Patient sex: F
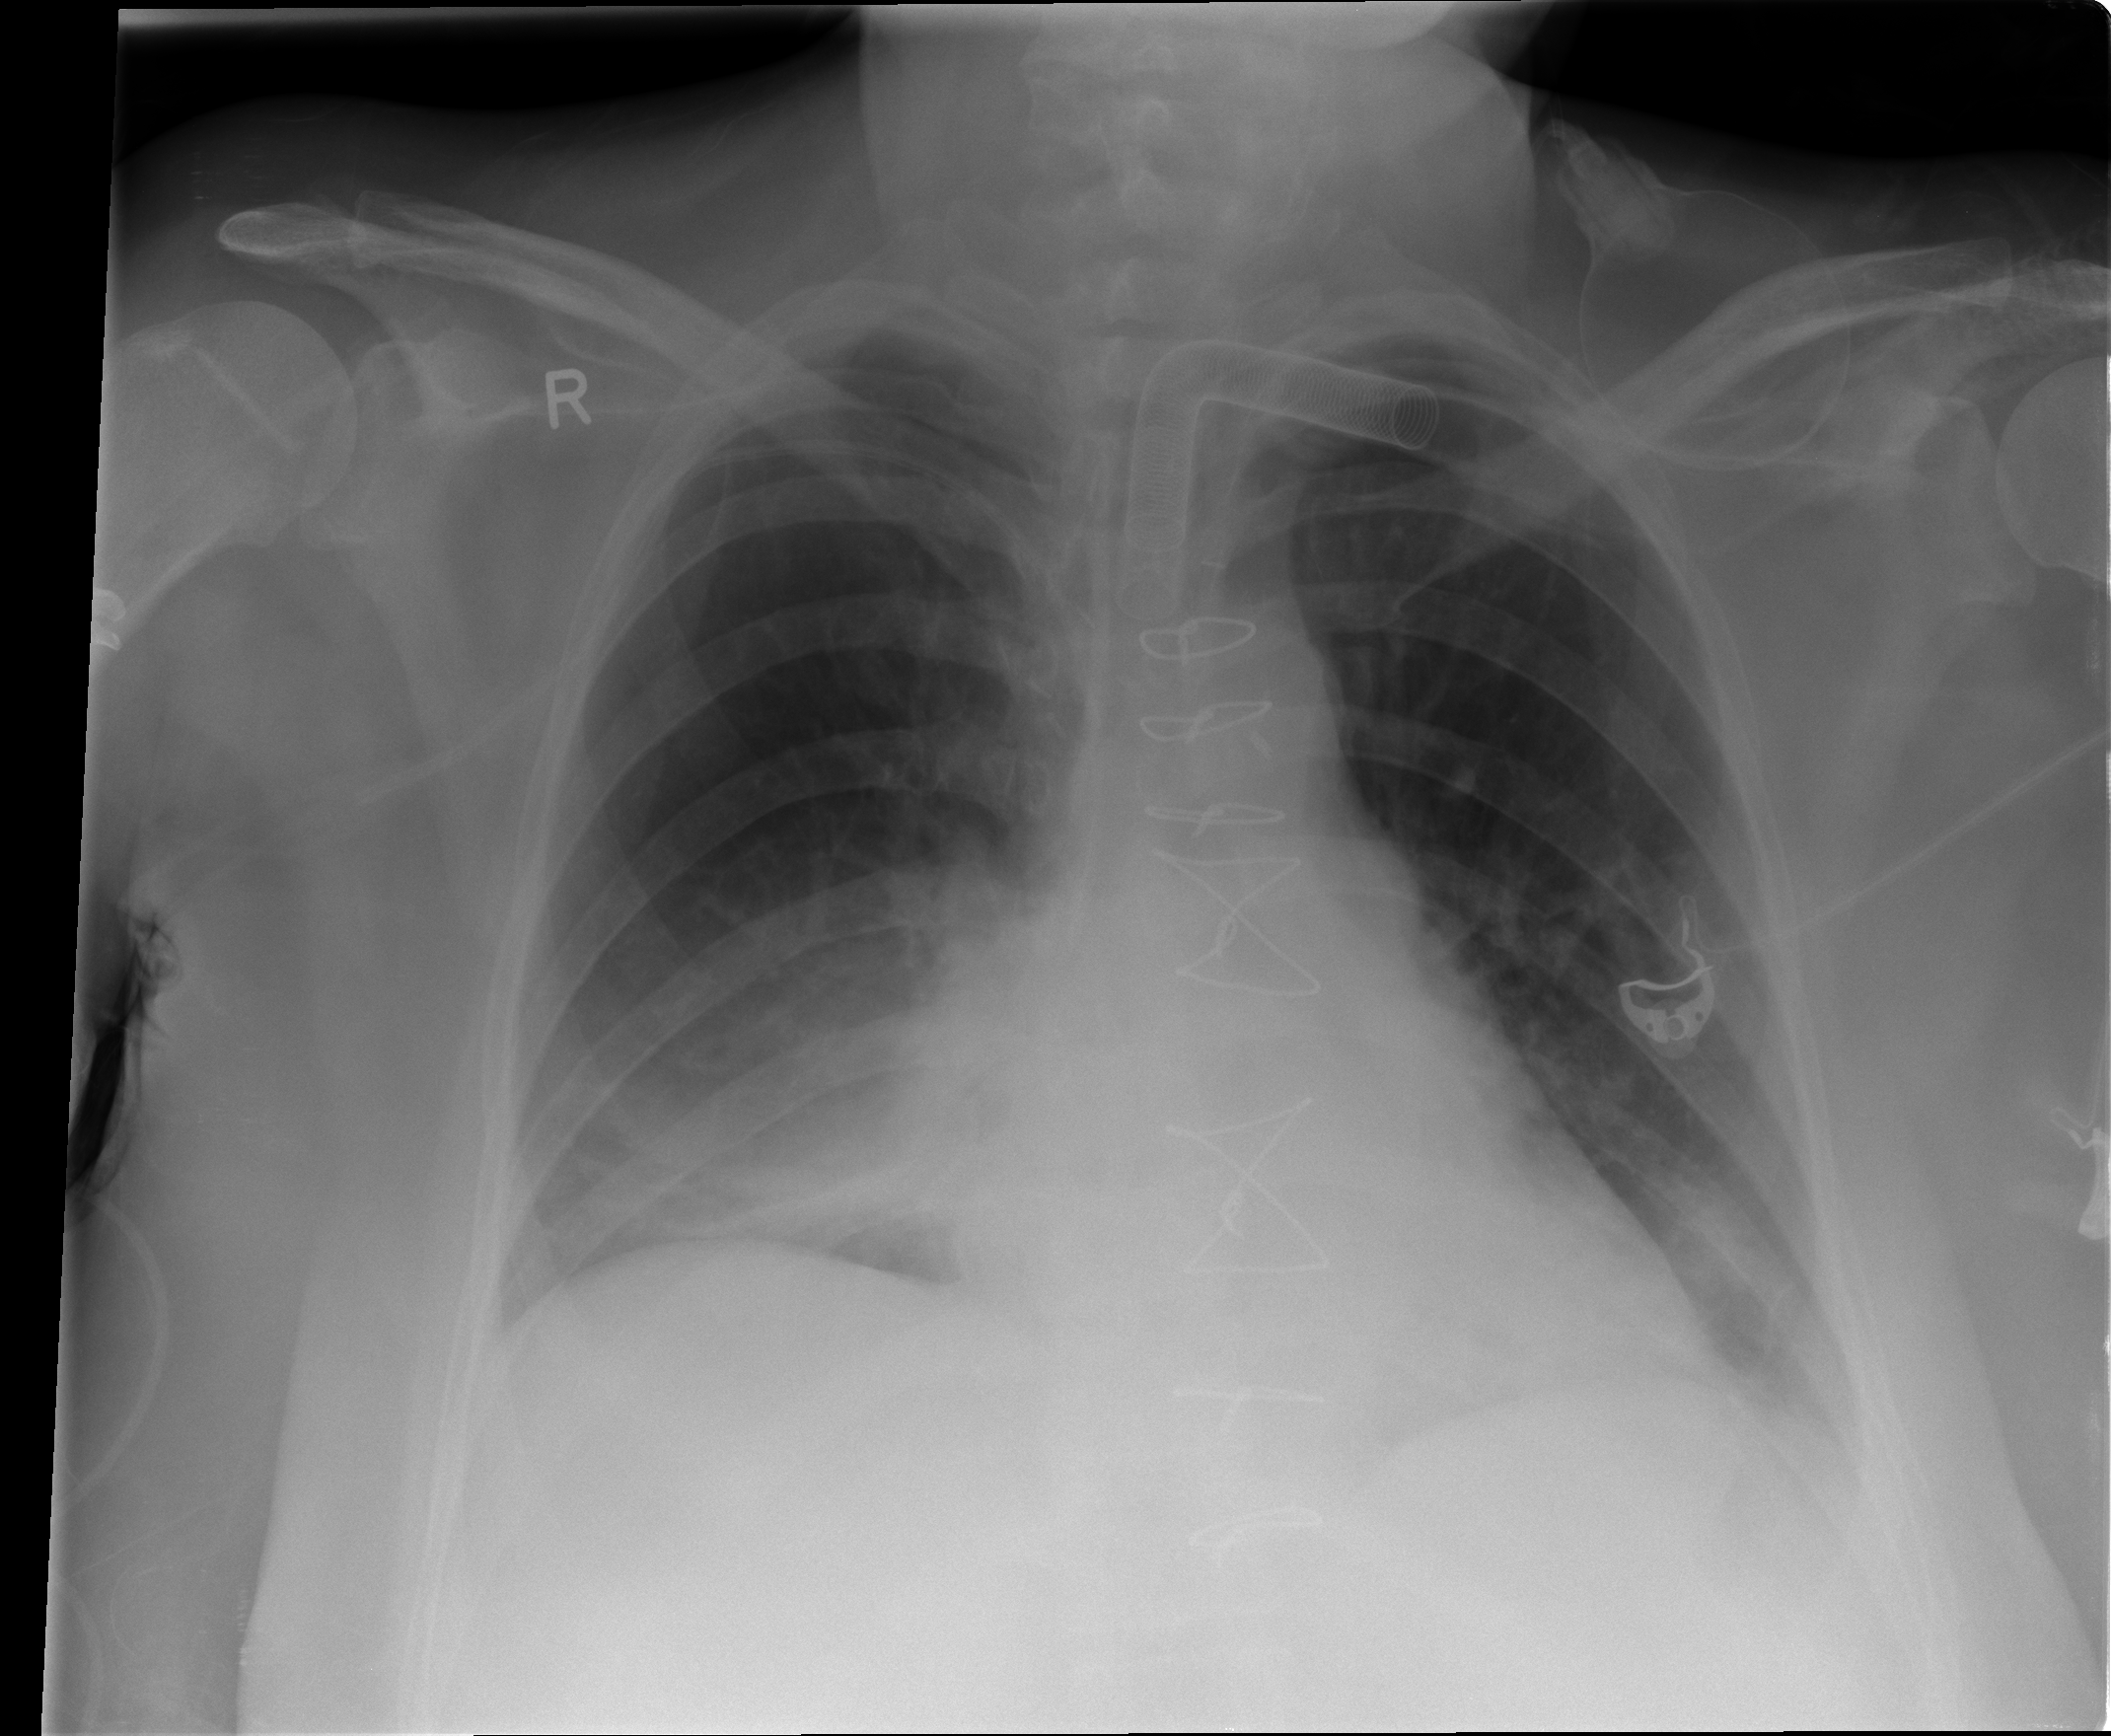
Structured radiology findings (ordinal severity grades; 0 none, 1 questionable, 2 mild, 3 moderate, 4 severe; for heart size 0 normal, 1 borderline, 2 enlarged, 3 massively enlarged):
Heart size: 0
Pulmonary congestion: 0
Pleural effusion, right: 0
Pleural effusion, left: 2
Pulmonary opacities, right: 3
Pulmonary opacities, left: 2
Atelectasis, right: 3
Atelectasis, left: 2